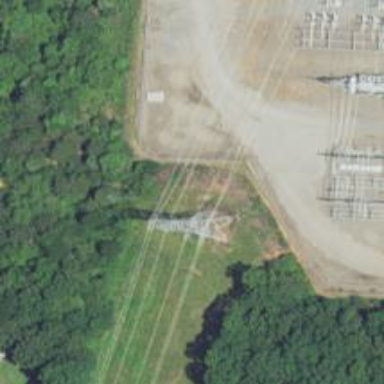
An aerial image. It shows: Lattice structure tower used for power transmission.